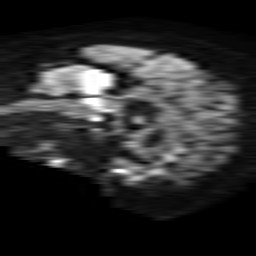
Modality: TRACE
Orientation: sagittal
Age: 46
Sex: female
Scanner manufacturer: philips
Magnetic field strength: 1.5 T
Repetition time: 4.6 s
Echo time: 0.08631 s